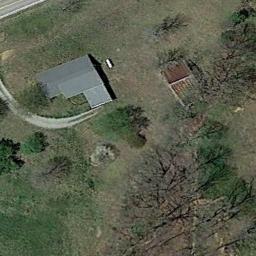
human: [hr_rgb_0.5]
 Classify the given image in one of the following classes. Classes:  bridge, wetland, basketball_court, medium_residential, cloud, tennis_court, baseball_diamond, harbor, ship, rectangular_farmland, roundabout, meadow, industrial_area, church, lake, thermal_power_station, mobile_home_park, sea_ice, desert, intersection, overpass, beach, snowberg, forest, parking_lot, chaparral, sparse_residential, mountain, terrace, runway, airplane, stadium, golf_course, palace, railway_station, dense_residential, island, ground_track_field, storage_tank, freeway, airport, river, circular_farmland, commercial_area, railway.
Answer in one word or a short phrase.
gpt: sparse_residential